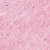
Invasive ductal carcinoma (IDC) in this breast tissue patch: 0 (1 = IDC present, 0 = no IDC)